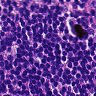
Metastatic tissue present: no